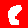
Digit: 8